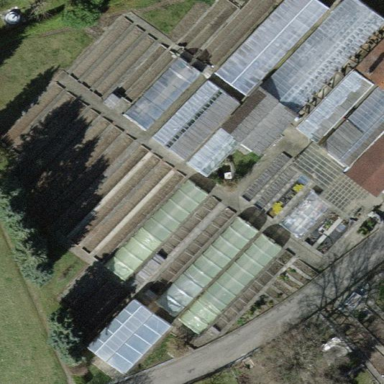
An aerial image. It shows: Greenhouse used for horticulture.